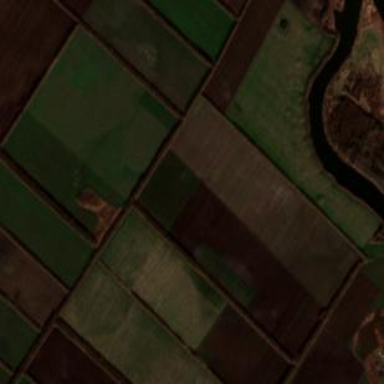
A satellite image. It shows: Picturesque farmland scene.